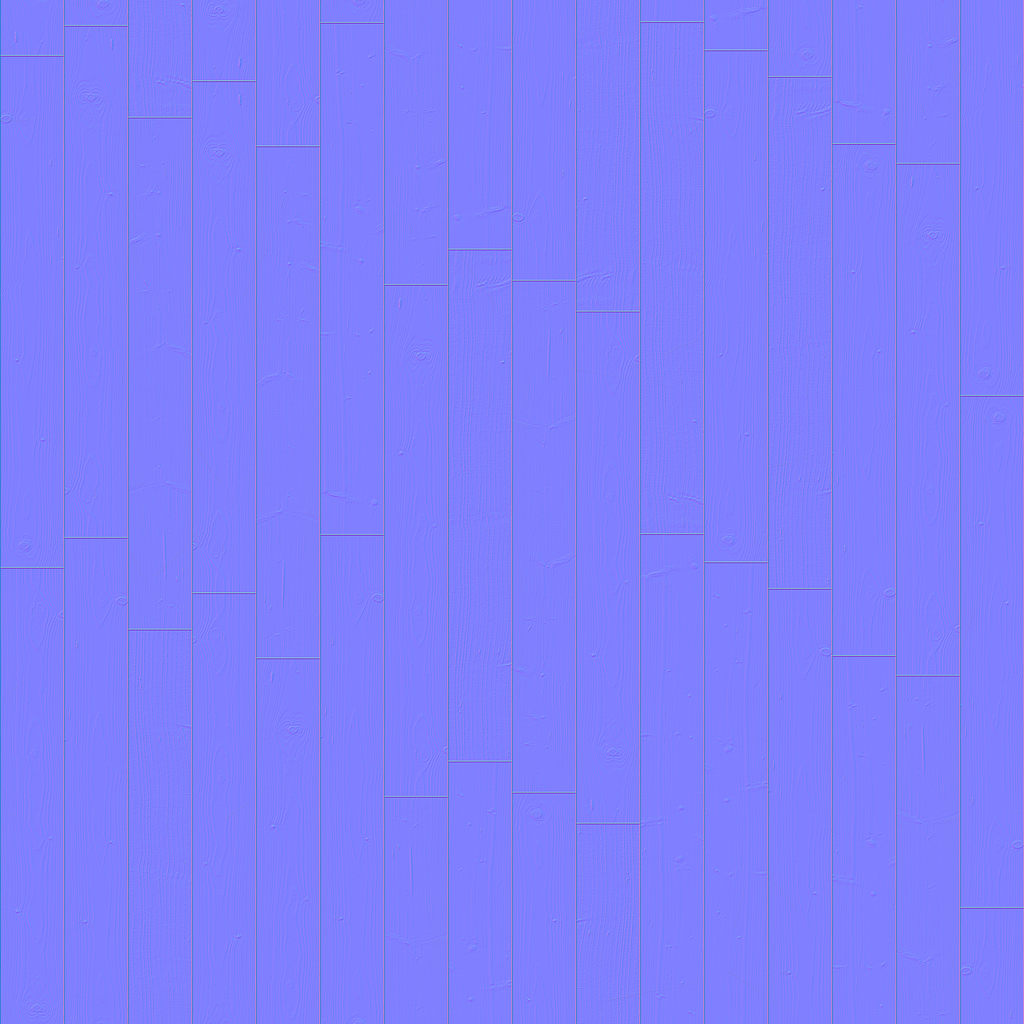
Texture map type: NormalDX